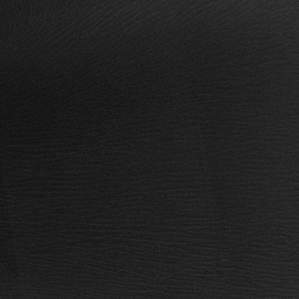
Label: non_frost